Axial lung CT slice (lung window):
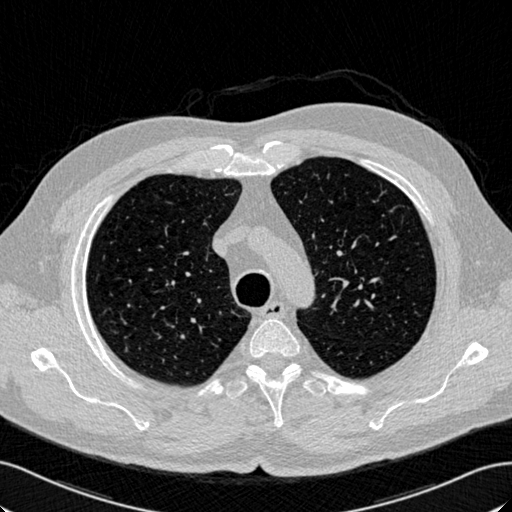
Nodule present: no